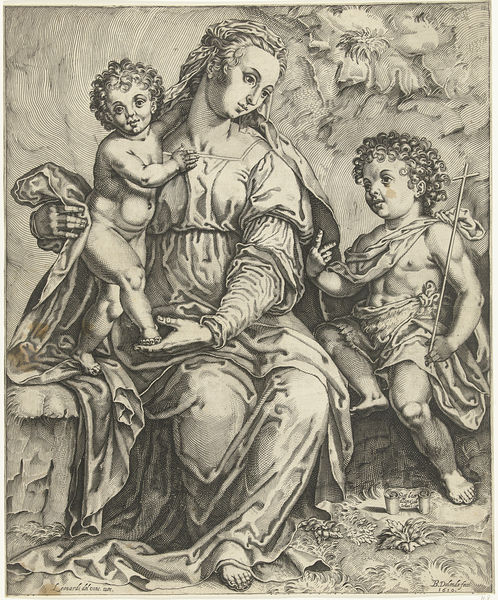
Titel: Maria met Christus en Johannes de Doper als kind
Künstler: Bartholomeus Willemsz. Dolendo
Standort: Amsterdam
Institution: Rijksmuseum
Schlagwörter: kleid, rasen, barock, falten, johannes, signatur, gewand, stehend, kind, mutter, pflanzen, kinder, engel, graphik, bank, kartusche, faltenwurf, kreuz, druck, druckgraphik, stich, christus, jesus, maria, kupferstich, madonna, jesuskind, pankrator, maaria, rasenbank, jjohannes